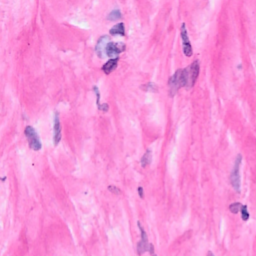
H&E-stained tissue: Breast